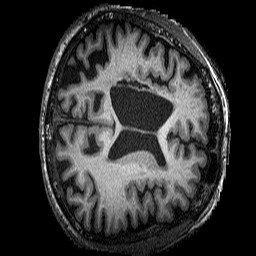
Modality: T1w
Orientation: axial
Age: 74
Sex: male
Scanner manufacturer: siemens
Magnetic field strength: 3 T
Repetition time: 2.25 s
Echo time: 0.00452 s